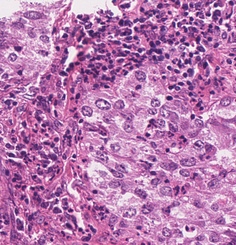
Tumor epithelial tissue: yes
Tumor-associated stroma tissue: yes
Normal tissue: no